Aerial crown-view tile of a tropical tree (Barro Colorado Island, Panama), acquired 20250915:
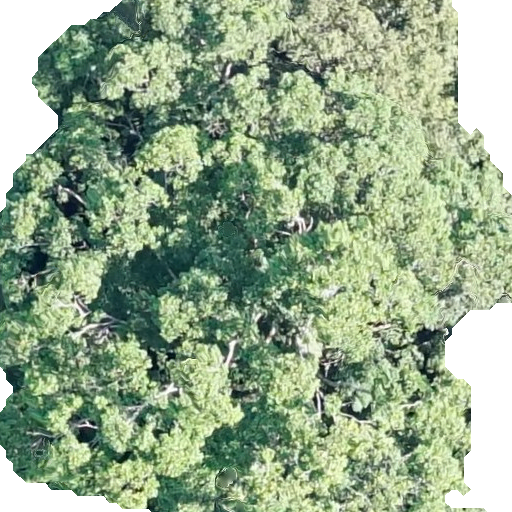
Species: Ocotea leptobotra
GBIF accepted scientific name: Ocotea leptobotra
Crown area: 369.256 m²